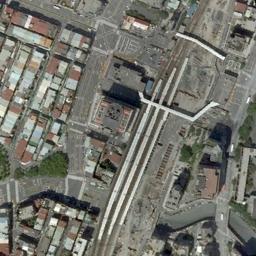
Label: railway_station